Field crop: maize
Growth stage: 2
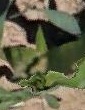
Species: maize